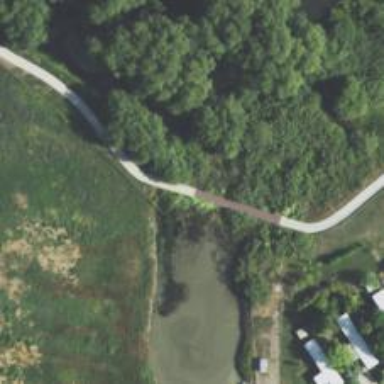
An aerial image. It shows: Path leading to bridge.